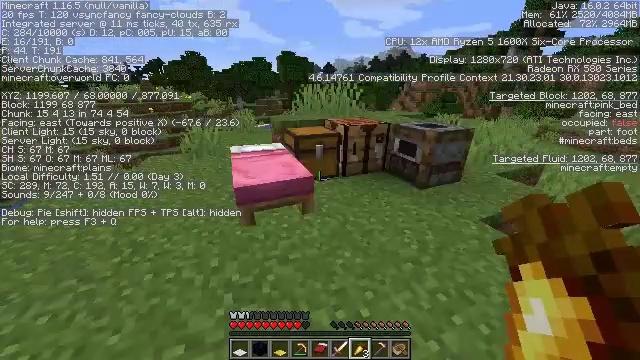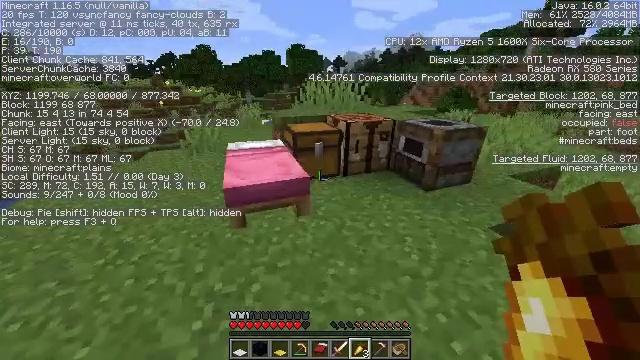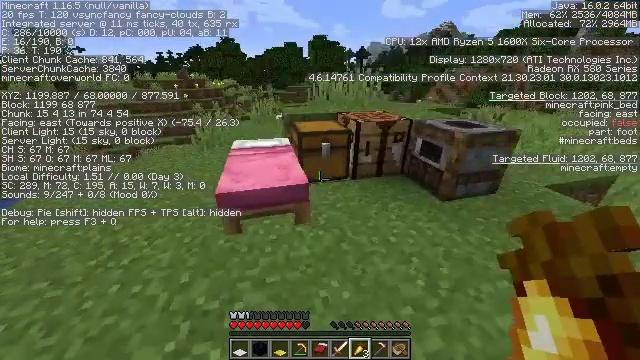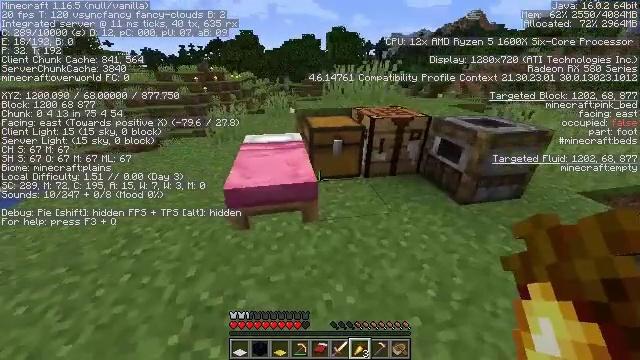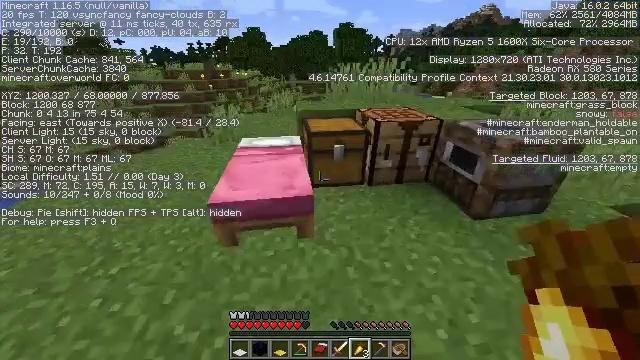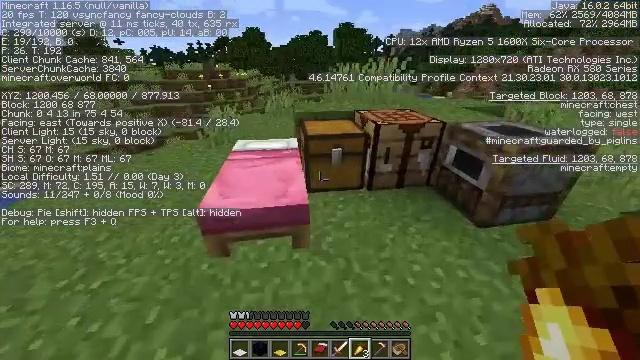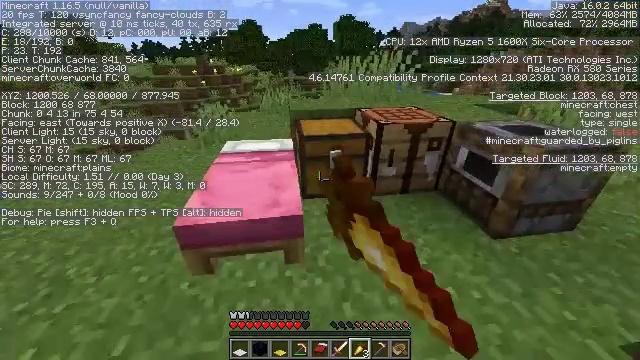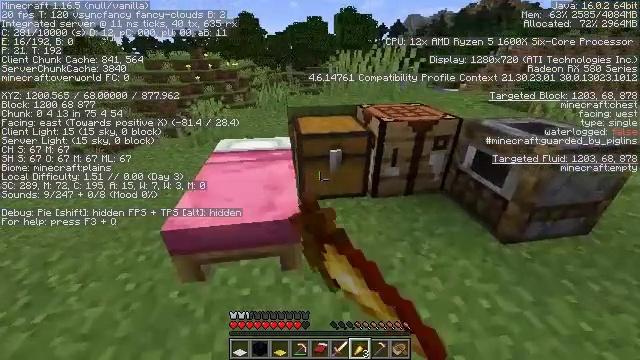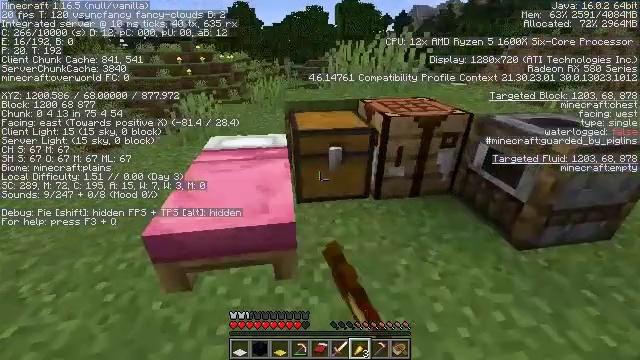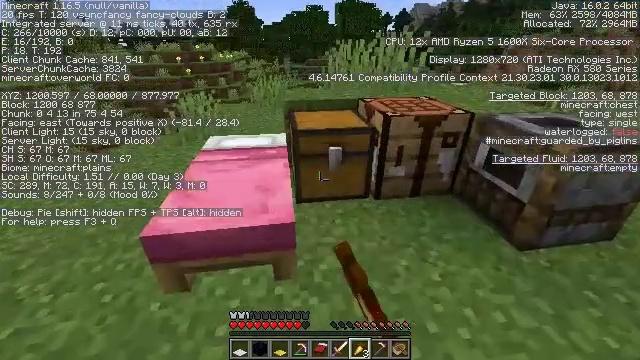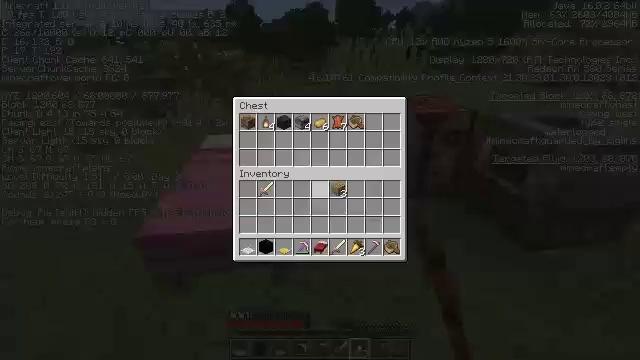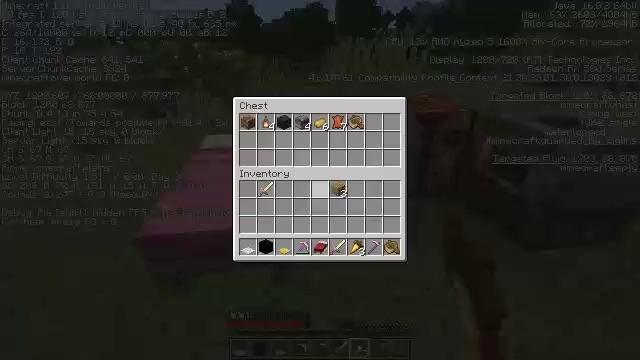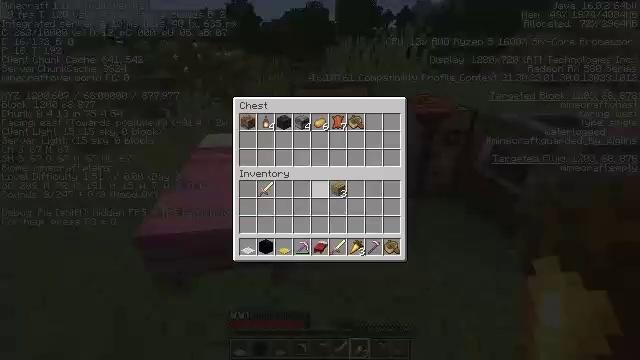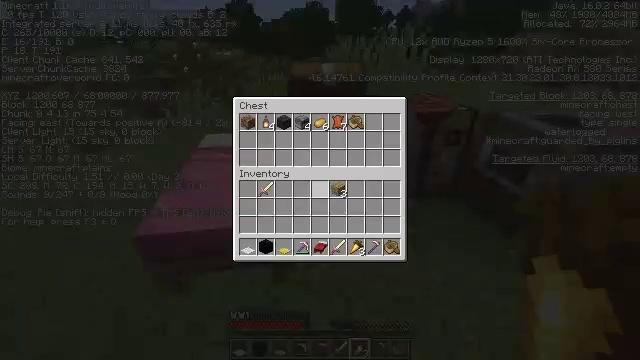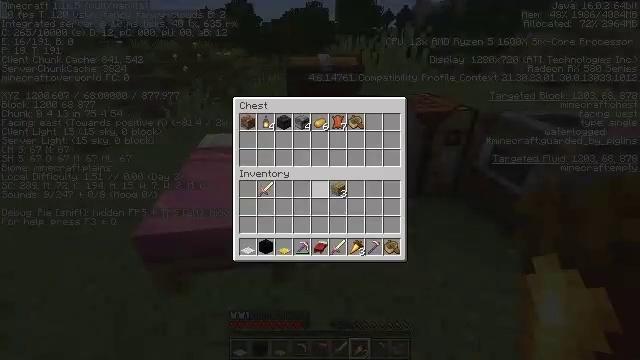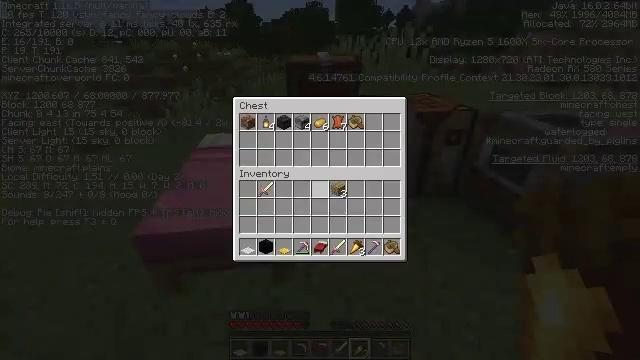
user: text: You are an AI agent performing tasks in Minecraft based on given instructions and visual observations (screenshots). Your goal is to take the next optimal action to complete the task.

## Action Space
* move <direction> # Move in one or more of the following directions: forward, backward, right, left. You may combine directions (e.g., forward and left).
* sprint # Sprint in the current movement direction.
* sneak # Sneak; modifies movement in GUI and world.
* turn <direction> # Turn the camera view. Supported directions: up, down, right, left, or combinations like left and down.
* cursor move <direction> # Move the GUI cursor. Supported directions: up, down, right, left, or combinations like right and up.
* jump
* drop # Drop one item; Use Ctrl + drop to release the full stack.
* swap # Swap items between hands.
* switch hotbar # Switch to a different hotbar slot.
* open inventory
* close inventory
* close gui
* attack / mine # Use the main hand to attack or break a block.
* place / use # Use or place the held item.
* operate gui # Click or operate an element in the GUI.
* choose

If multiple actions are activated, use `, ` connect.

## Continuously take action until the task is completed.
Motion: motion action
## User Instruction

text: Mine the grass in the plains.
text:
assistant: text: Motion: move forward and move right, turn left and down
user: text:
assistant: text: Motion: move forward and move right, turn left and down
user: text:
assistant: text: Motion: move forward, turn left and down
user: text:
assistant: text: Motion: move forward, turn left
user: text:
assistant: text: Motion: use / place
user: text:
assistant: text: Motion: use / place
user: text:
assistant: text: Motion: use / place
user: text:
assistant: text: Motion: no_op
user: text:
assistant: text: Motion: no_op
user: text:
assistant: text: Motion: open gui
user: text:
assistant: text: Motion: no_op
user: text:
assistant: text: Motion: no_op
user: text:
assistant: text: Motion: no_op
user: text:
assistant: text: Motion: no_op
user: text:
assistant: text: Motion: no_op
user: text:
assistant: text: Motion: no_op
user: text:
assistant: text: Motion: no_op
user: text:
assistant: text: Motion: no_op
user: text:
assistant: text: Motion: close gui
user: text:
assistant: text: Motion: open inventory
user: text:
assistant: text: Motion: move forward
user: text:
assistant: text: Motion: move forward
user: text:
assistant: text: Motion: move forward, turn right
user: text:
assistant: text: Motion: move forward, turn right
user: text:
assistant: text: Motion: turn right
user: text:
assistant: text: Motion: use / place
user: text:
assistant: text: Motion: use / place
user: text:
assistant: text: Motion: use / place
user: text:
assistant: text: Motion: use / place
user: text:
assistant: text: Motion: no_op